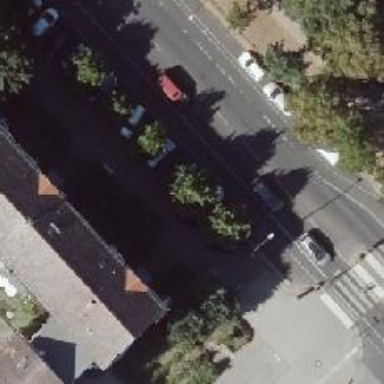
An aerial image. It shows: Collision protection barrier with parking obstacles.